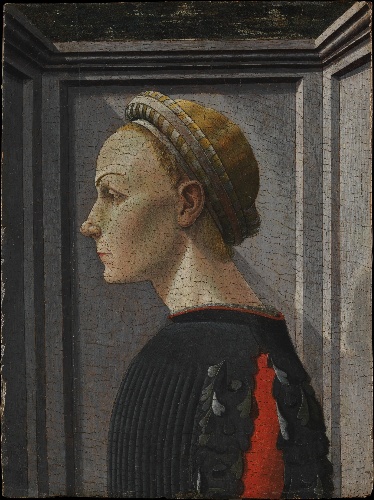
Title: Portrait of a Woman
Artist: Giovanni di Francesco del Cervelliera
Artist bio: Italian, Florence 1412–1459 Florence
Date: ca. 1445
Object type: Painting
Classification: Paintings
Medium: Tempera on wood
Dimensions: 16 1/4 x 12 1/4 in. (41.3 x 31.1 cm)
Department: European Paintings
Credit line: The Friedsam Collection, Bequest of Michael Friedsam, 1931
Accession year: 1932
Repository: Metropolitan Museum of Art, New York, NY
Tags: Profiles|Women|Portraits